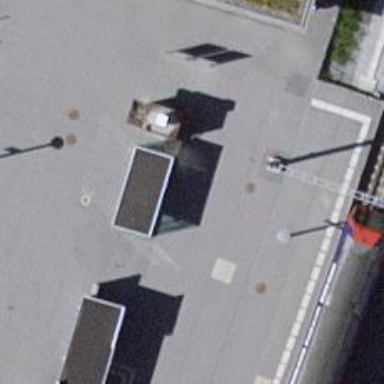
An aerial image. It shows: Bench.